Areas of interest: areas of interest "Hotel"
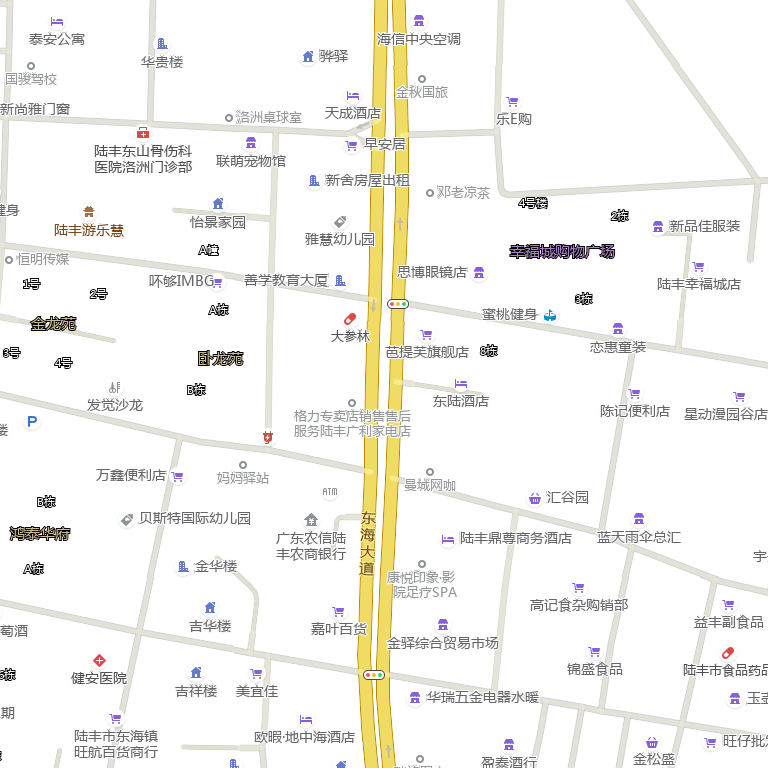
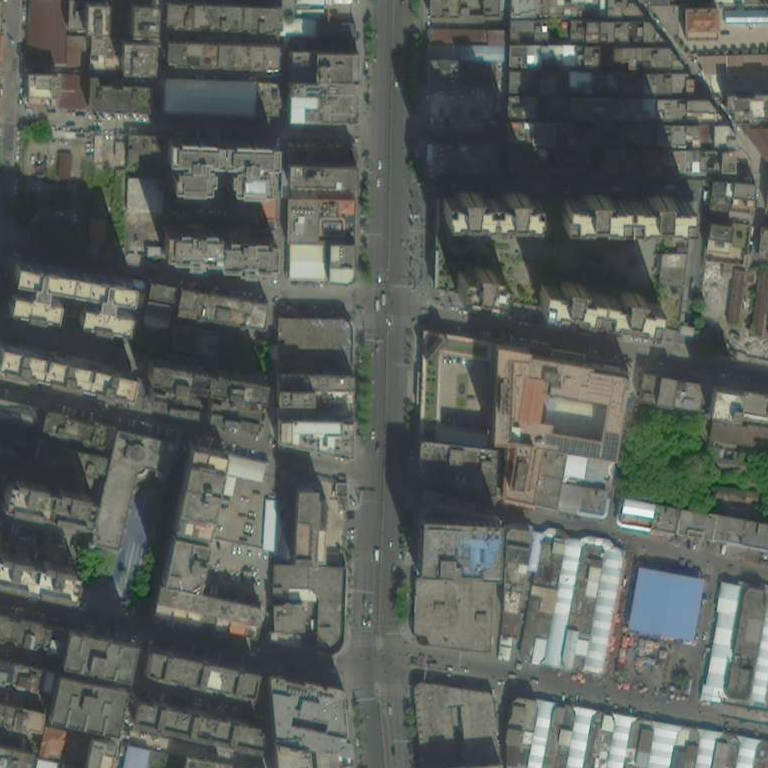